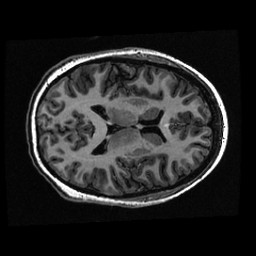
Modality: T1w
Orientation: axial
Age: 22
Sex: female
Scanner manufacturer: ge
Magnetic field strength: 3 T
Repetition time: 0.01144 s
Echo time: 0.005012 s